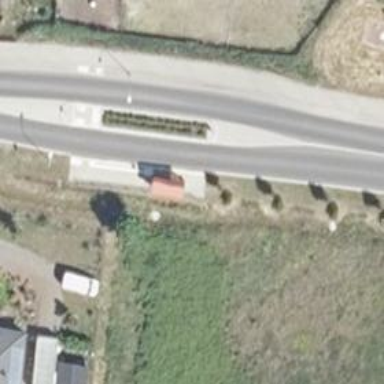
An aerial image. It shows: Secondary road with asphalt surface and traffic calming island.